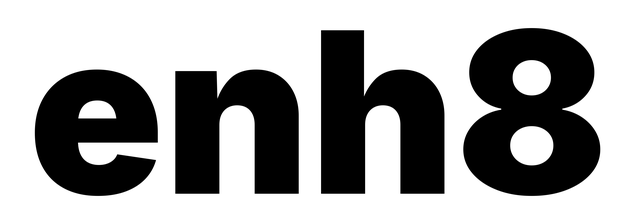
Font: Inter_Black